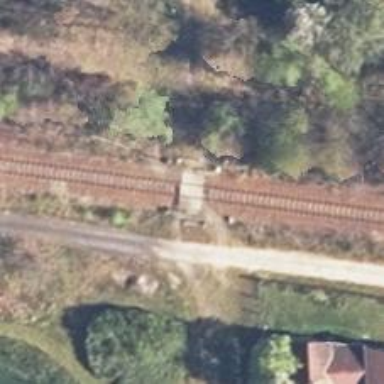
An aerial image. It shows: Railway crossing.